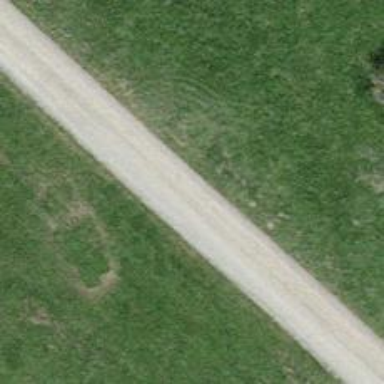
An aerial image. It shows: Gravel track with grade 2 quality.